Field crop: tomato
Growth stage: 2
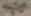
Species: solanum